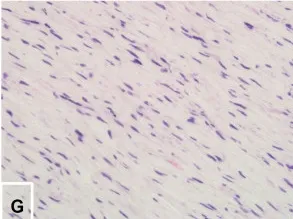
Microscopic features. G, Storiform arrangements of spindle cells in fibrous stroma containing dense collagen fibers (x400 original magnification).
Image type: pathology (immunostaining)